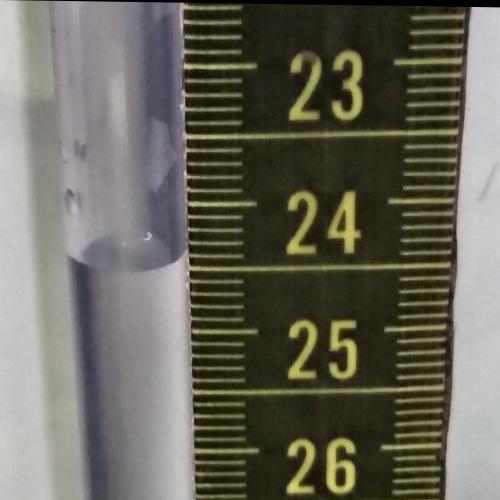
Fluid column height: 24.4 cm